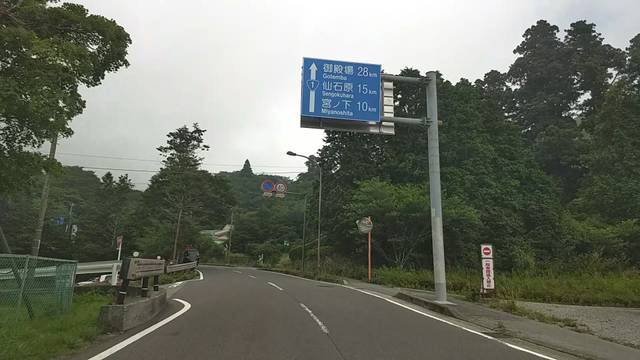
Region: Japan
Coordinates: 35.203, 139.032